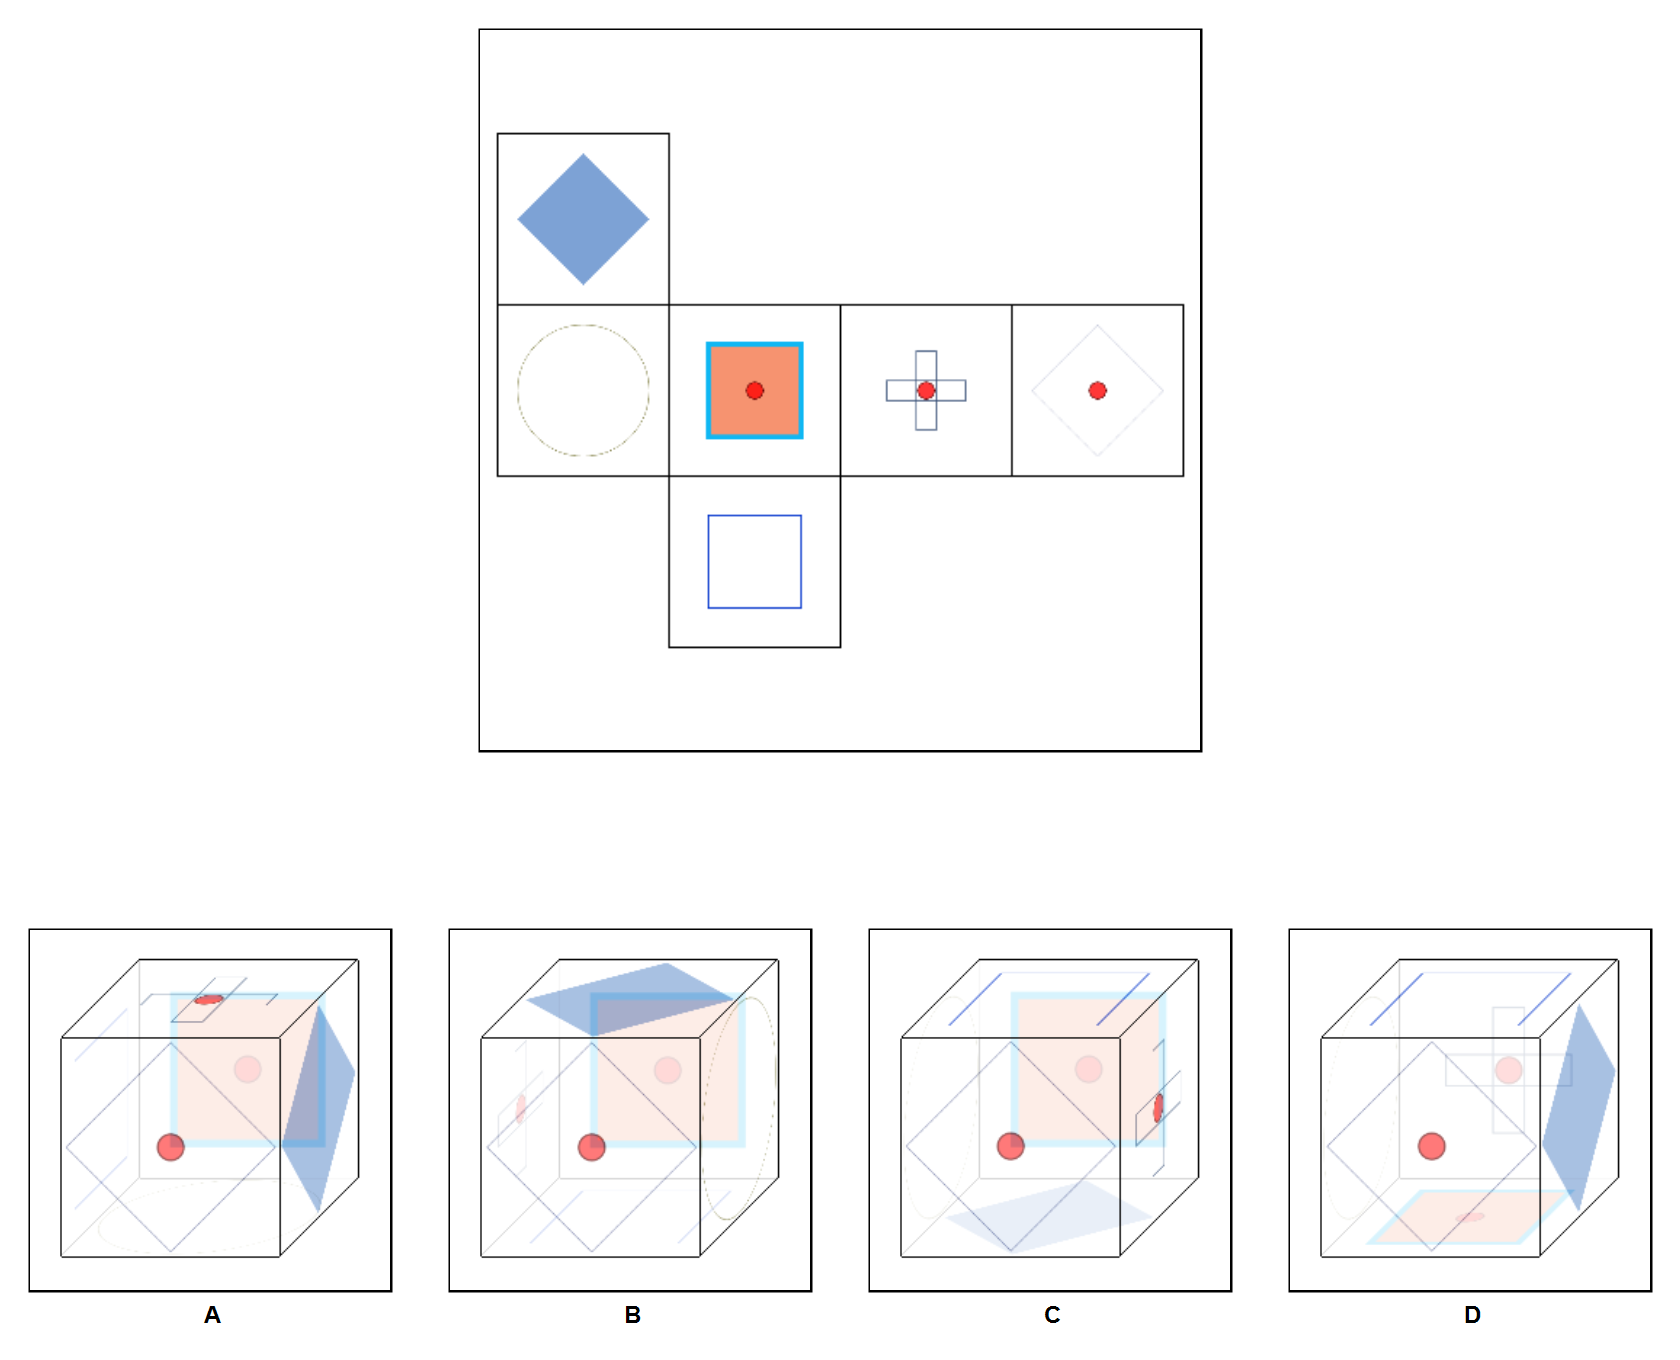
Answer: D